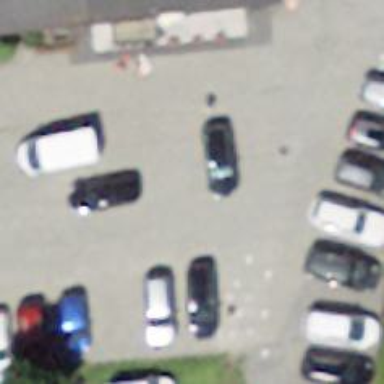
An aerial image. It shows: Parking area with surface.